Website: home-depot
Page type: customer-info-address
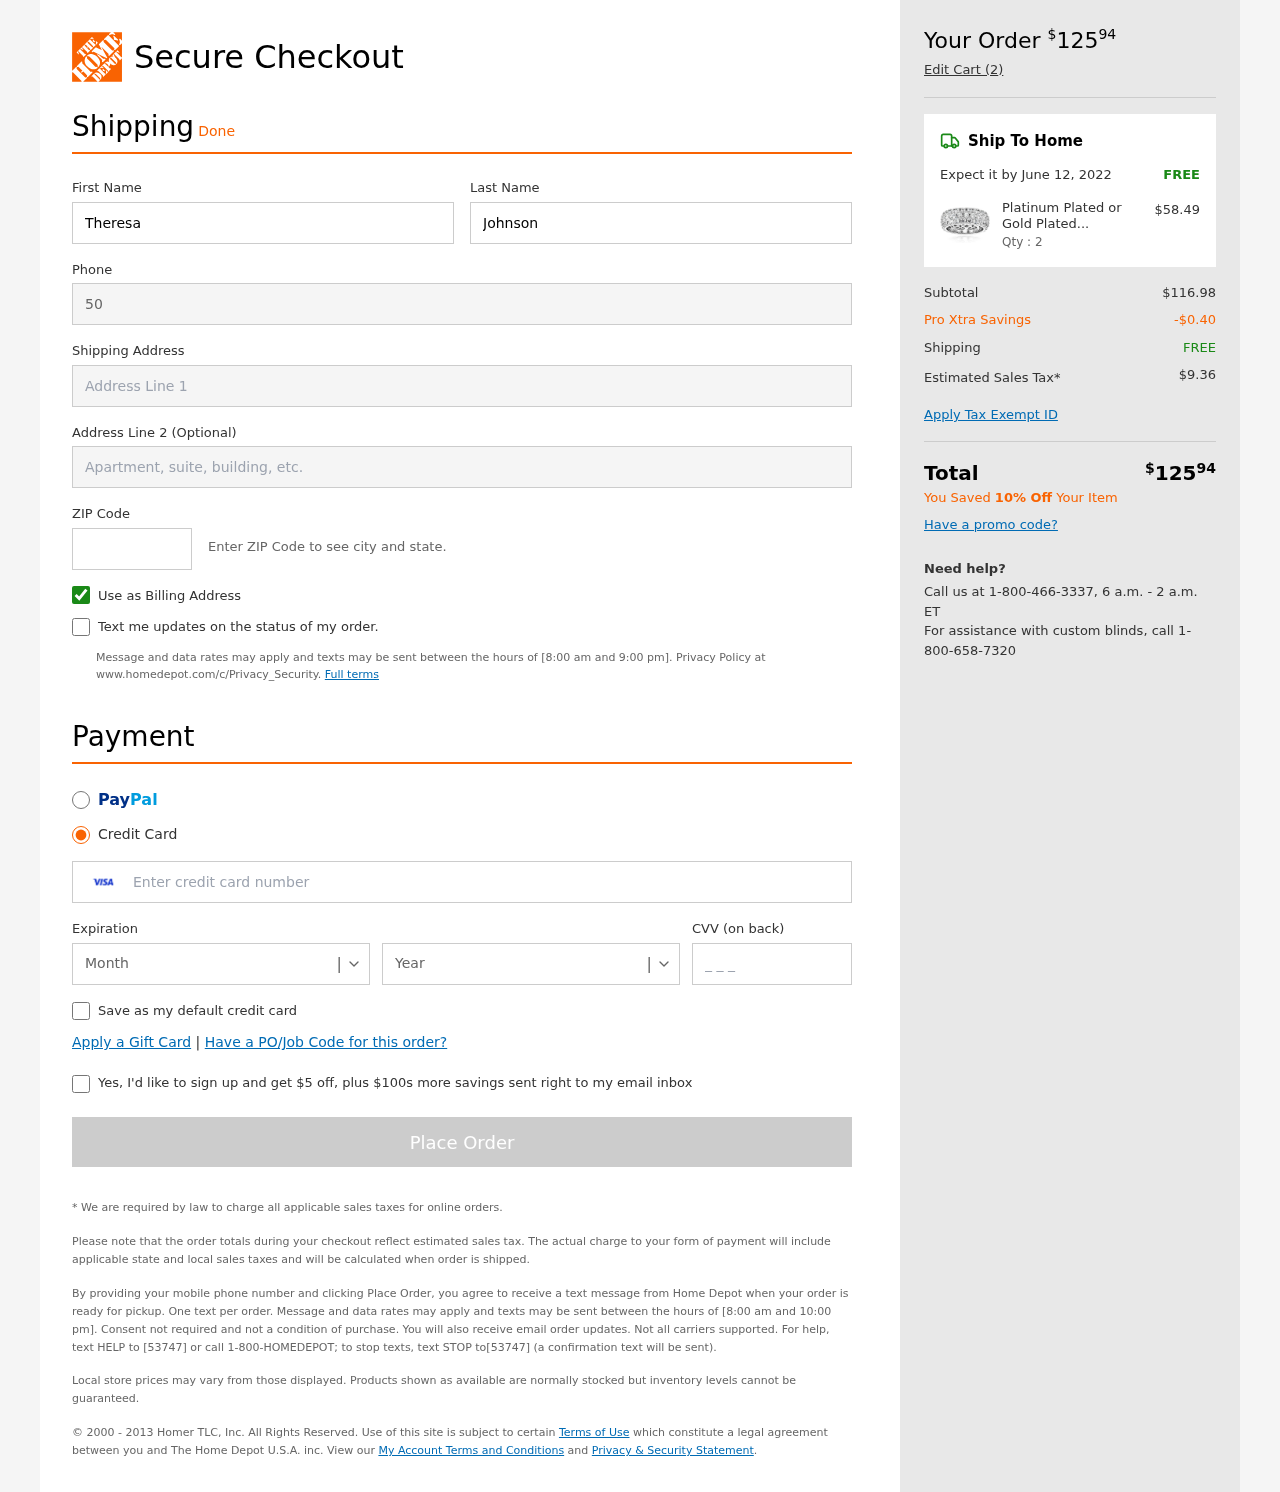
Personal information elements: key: PII_CARD_CVV
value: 173
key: PII_CARD_EXPIRY_MONTH
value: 02
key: PII_CARD_EXPIRY_YEAR
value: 27
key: PII_CARD_NUMBER
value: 4817 3601 0510 7828
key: PII_FIRSTNAME
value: Theresa
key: PII_LASTNAME
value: Johnson
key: PII_PHONE
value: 5073178949
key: PII_POSTCODE
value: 76518
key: PII_STREET
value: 2128 Simon Islands Apt. 954
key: PII_STREET2
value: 23276 Robinson Isle
Product elements: key: PRODUCT1_NAME
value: Platinum Plated or Gold Plated 3 Row Round Cut Pave Setting Ring with Swarovski Cubic Zirconia Plati
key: PRODUCT1_PRICE
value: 58.49
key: PRODUCT1_QUANTITY
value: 2
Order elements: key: ORDER_TOTAL
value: $12594
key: ORDER_NUM_ITEMS
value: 2
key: ORDER_DELIVERY_DATE
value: June 12, 2022
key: ORDER_SHIPPING_COST
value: FREE
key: ORDER_SUBTOTAL
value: $116.98
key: ORDER_DISCOUNT
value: -$0.40
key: ORDER_SHIPPING_COST2
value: FREE
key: ORDER_TAX
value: $9.36
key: ORDER_TOTAL2
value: $12594
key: ORDER_SAVINGS_MESSAGE
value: You Saved 10% Off Your Item